Question: I want a pair of <URL> 7 to represent boolean values where each value has a textual display such as "Active" and "Inactive".

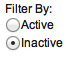
Answer: # Vaadin 7
This Answer addresses Vaadin 7 as asked in the Question. Note that Vaadin 8 makes this easier. See <URL>.
# OptionGroup Widget
In Vaadin 7, radio buttons are handled as a single widget, an instance of <URL>, they display as a group of radio buttons.
# Item Id versus Item
The tricky part for me was understanding that the commands such as <URL> instances. Rather, we pass an object that is to serve as the .
The <URL> command takes the item id, generates an 'Item' instance and returns it to you. This is clearly documented, but took a while for me to sink in. You might think you are obligated to track that returned Item. But, no, you can use the item id to later retrieve or compare Items within the OptionGroup.
Since we need not track the returned Items, we can call the <URL> command to use one line of code to create multiple items for multiple radio buttons.
# Boolean As Item Id
In our case, we want to use boolean values as our core data. We need objects rather than 'boolean' primitives because we are passing around objects. So we use the <URL> class. Notice that the Boolean class a couple of handy constants: 'Boolean.TRUE' & 'Boolean.FALSE'.
These Boolean objects can be used as the item ids.
# Example Code
Some example code using Vaadin 7.3.2.
'''
this.activeCustomerRadio = new OptionGroup( "Filter By:" ); // Pass a string used as caption (title) of the group of radio buttons.
this.activeCustomerRadio.addItems( Boolean.TRUE , Boolean.FALSE ); // Pass item ids to be used in constructing Item objects on our behalf.
this.activeCustomerRadio.setItemCaption( Boolean.TRUE , "Active" ); // Specify a textual label rather than default generated value "true" & "false".
this.activeCustomerRadio.setItemCaption( Boolean.FALSE , "Inactive" );
this.activeCustomerRadio.setValue( Boolean.FALSE ); // Specify which radio button is selected by default.
// Add a listener to react to user selection.
this.activeCustomerRadio.addValueChangeListener( new Property.ValueChangeListener()
{
@Override
public void valueChange ( Property.ValueChangeEvent event )
{
Notification.show( "Radio Button" ,
"You chose: " + event.getProperty().getValue().toString() ,
Notification.Type.HUMANIZED_MESSAGE );
}
} );
'''
## Lambda Syntax
By the way... In Java 8, you can use the new alternate <URL>. NetBeans 8 will suggest and perform the conversion to lambda syntax if you wish.
'''
this.activeSupplierRadio.addValueChangeListener(( Property.ValueChangeEvent event ) -> {
Notification.show( "Radio Button" ,
"You chose: " + event.getProperty().getValue().toString() ,
Notification.Type.HUMANIZED_MESSAGE );
});
'''